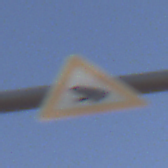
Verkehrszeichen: AmphibienwanderungRechts
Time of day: SunriseSunset
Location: Outdoor (Nature)
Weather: Clear
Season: NotSpecified
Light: Natural